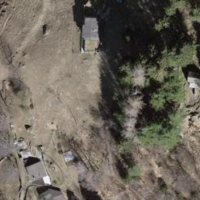
EUNIS habitat code: 44
Species observed at this site:
Certhia brachydactyla
Turdus philomelos
Lophophanes cristatus
Pyrrhula pyrrhula
Dendrocopos major
Turdus viscivorus
Fringilla coelebs
Aegithalos caudatus
Spinus spinus
Columba palumbus
Phylloscopus collybita
Poecile palustris
Fringilla montifringilla
Parus major
Erithacus rubecula
Certhia familiaris
Garrulus glandarius
Picus viridis
Periparus ater